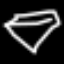
Label: diamond